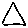
Label: triangle